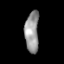
Tissue: lung
Cell type: Endothelial cells
Senescence score: 0.2034
Nuclear area (px): 563
Mean DAPI intensity: 150.712